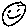
Label: smiley face